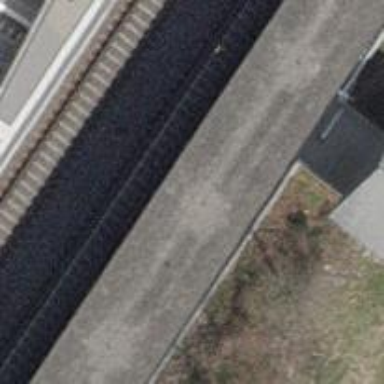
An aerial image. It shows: Railway station that also serves as public transport station.